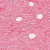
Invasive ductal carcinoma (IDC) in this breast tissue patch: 0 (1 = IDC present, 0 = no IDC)